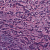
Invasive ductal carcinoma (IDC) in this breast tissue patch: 1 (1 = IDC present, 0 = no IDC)